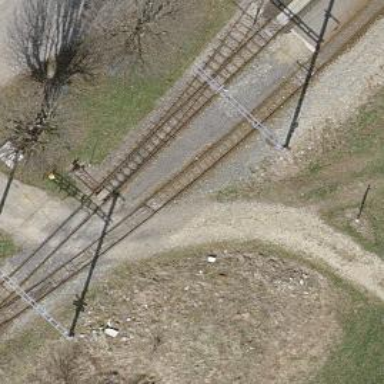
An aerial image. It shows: Well-maintained track road of grade 1.